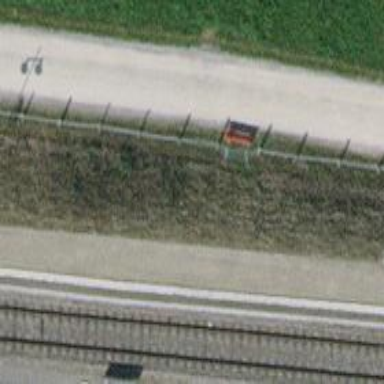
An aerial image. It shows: Red bench.